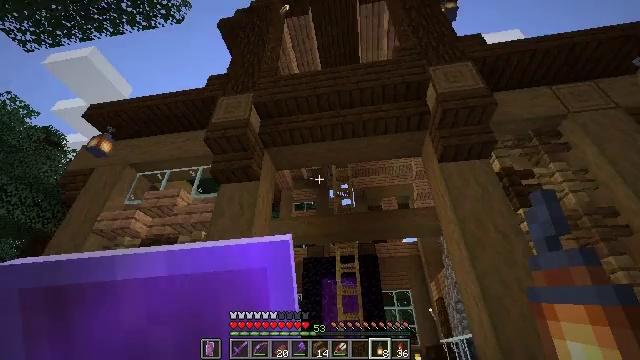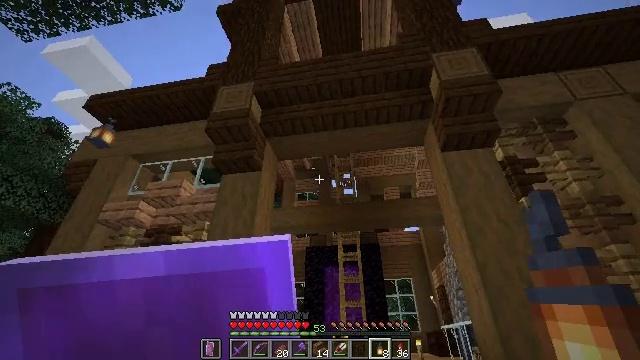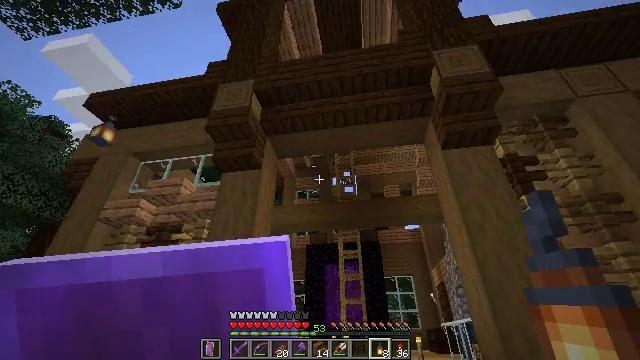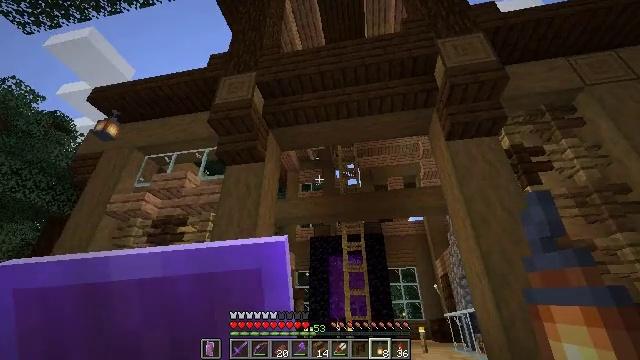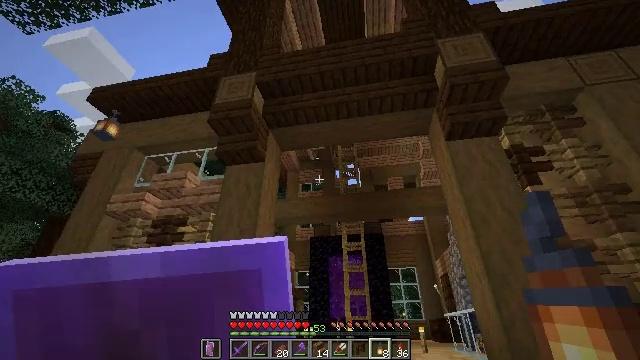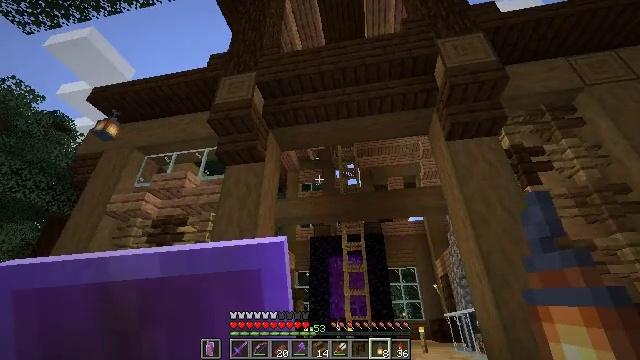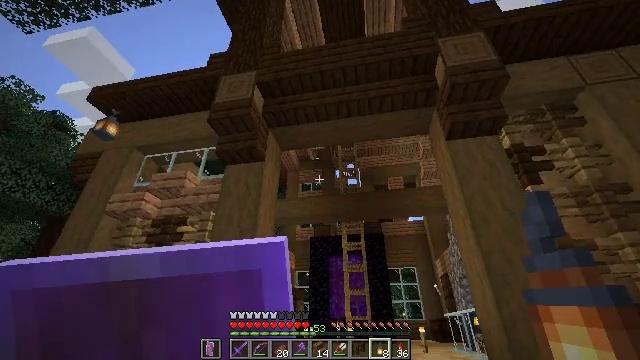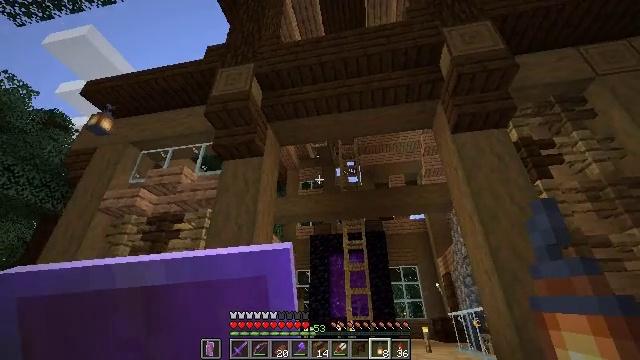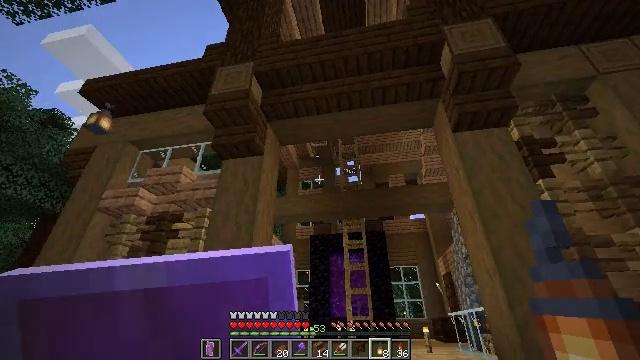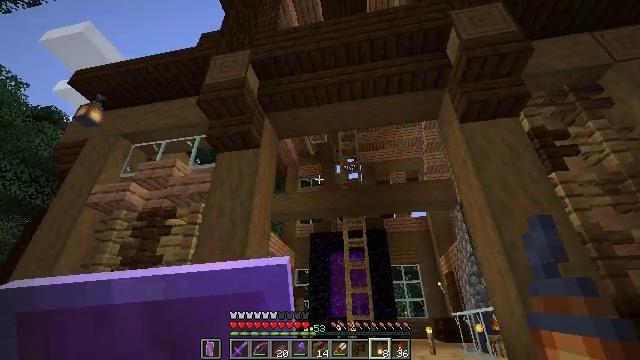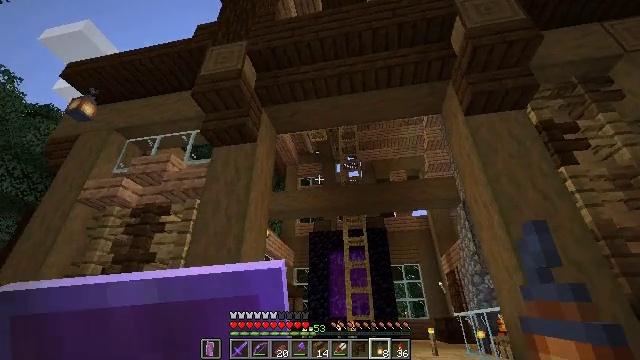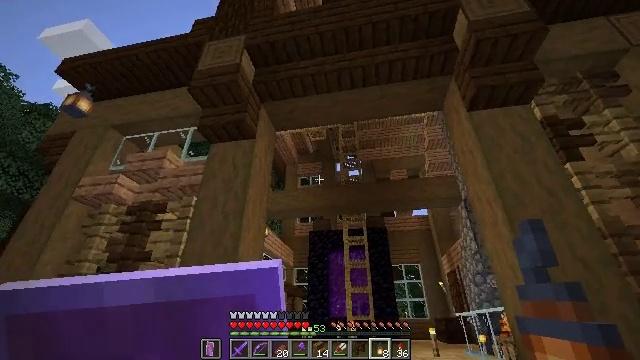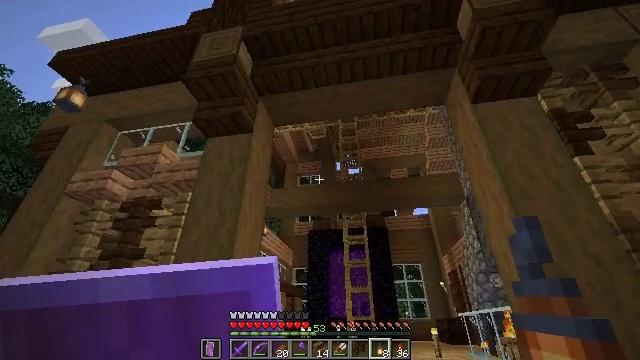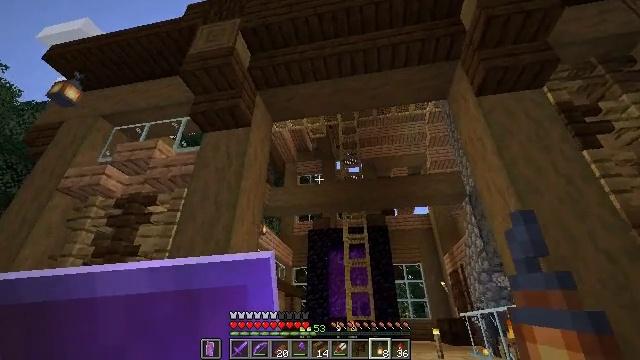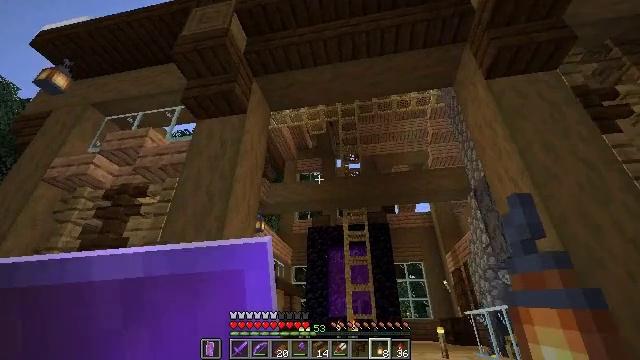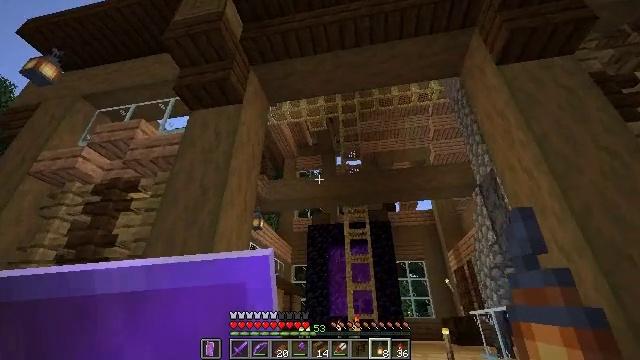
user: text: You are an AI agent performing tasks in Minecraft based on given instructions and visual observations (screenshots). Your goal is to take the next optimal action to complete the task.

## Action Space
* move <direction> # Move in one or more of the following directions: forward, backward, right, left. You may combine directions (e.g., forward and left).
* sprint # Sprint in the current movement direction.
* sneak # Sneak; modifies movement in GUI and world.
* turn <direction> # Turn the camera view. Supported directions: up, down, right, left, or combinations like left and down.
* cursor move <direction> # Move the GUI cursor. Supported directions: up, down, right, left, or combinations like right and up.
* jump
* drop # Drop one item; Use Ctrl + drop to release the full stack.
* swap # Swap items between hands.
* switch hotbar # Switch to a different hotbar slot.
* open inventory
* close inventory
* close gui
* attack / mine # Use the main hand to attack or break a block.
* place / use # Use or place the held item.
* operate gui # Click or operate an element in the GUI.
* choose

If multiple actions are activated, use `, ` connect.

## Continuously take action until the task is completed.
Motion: motion action
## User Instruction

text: Remove and gather vines.
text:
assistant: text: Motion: turn down
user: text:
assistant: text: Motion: no_op
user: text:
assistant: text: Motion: turn down
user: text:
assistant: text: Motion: no_op
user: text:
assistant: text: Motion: no_op
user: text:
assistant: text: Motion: move forward
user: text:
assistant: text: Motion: move forward
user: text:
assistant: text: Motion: move forward
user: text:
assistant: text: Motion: move forward
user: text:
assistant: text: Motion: move forward
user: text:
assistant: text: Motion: move forward
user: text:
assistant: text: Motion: move forward
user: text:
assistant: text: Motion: move forward
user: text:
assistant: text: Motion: move forward
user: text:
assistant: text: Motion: move forward
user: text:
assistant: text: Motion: move forward
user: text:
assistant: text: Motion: move forward, turn right and down
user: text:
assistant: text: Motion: move forward, turn right and down
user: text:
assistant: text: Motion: move forward
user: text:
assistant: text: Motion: move forward
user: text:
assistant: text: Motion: move forward, sprint
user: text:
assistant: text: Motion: move forward, sprint
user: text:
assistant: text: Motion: move forward, sprint
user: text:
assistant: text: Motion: move forward, sprint
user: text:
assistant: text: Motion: move forward, sprint
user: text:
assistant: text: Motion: move forward, sprint
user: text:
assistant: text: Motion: move forward
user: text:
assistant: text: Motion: move forward
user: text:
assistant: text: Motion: move forward
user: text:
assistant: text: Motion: move forward